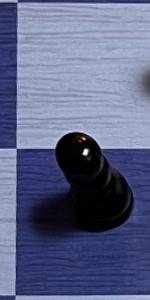
Label: Pawn_Black